Field crop: maize
Growth stage: 2
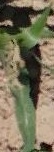
Species: maize